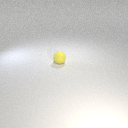
small yellow rubber sphere